Question: I have a question about Paperclip. Many modern cameras and phones add GPS metadata to a photo when taken:

Users of my Rails app can upload photos and manually add the location data to them. However, this sucks as users don't want to enter that: they want it to be there .
Can, and how can I get GPS metadata from a photo (always JPEG) with Paperclip and Ruby on Rails? Can it be done with Paperclip or do I need another gem?
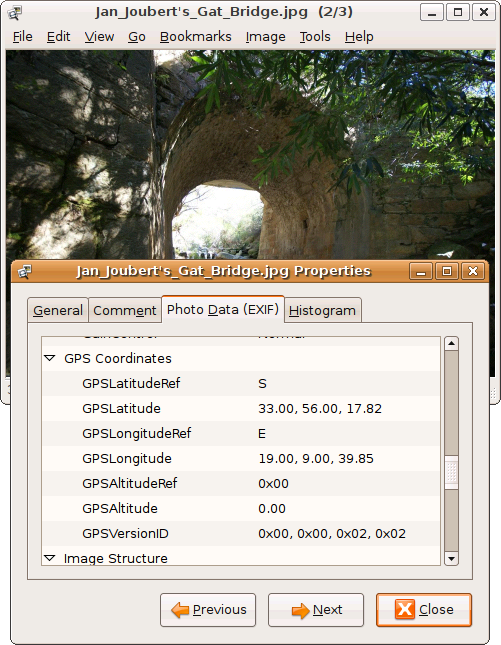
Answer: What you need is being able to information from the picture.
There is a gem that aims to do just that: 'exifr'
You can install it automatically with the following bundler line:
'''
gem 'exifr'
'''
I have personally switched to this fork of the same gem, which contains GPS helpers:
'''
gem 'exifr', :git => 'git://github.com/picuous/exifr.git'
'''
Use example:
'''
EXIFR::JPEG.new('IMG_6841.JPG').gps? # => true
EXIFR::JPEG.new('IMG_6841.JPG').gps # => [37.294112,-122.789422]
EXIFR::JPEG.new('IMG_6841.JPG').gps_lat # => 37.294112
EXIFR::JPEG.new('IMG_6841.JPG').gps_lng # =>-122.789422
'''